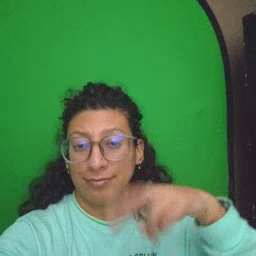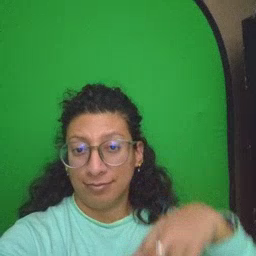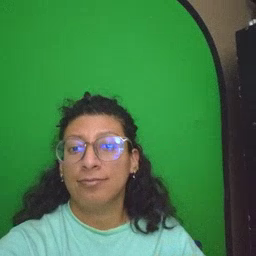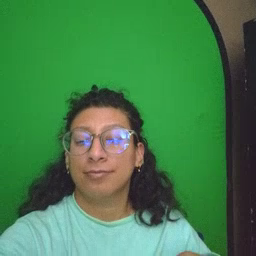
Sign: read